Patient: sex F, age 33
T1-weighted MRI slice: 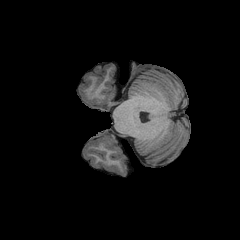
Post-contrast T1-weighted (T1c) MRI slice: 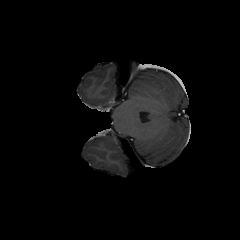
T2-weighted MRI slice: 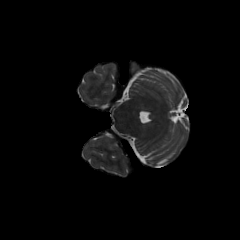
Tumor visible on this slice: no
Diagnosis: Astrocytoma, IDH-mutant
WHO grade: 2